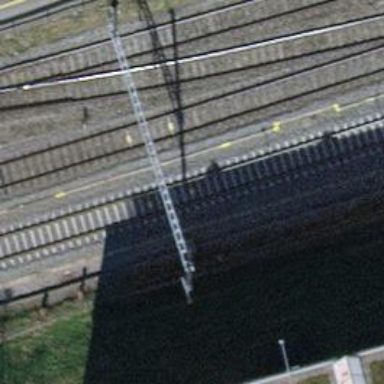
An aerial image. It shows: Solitary milestone along the railway.